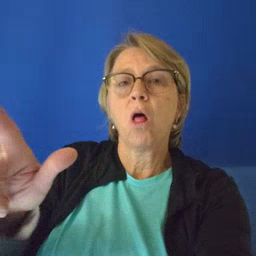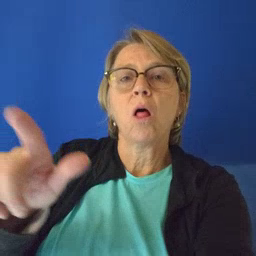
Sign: all